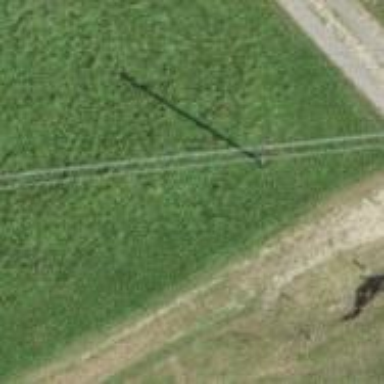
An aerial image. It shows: Utility pole as the man-made structure.